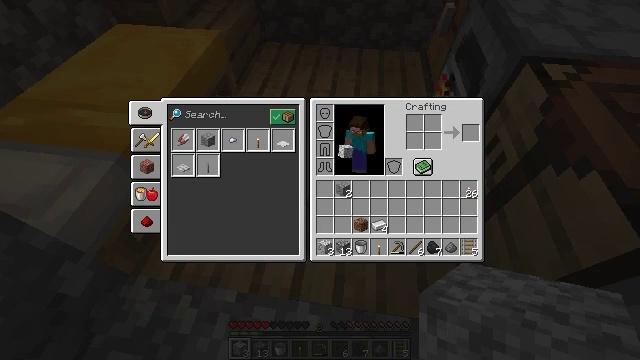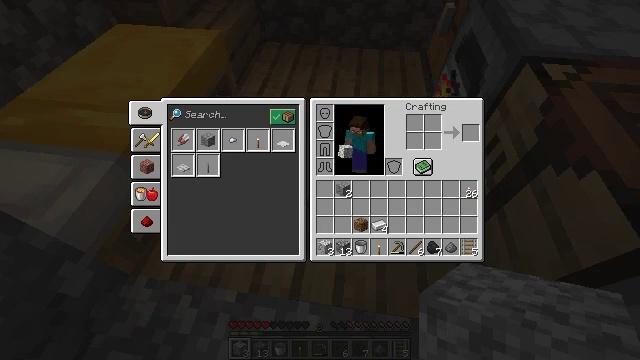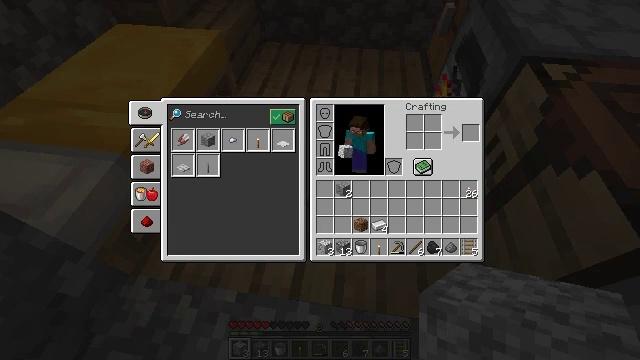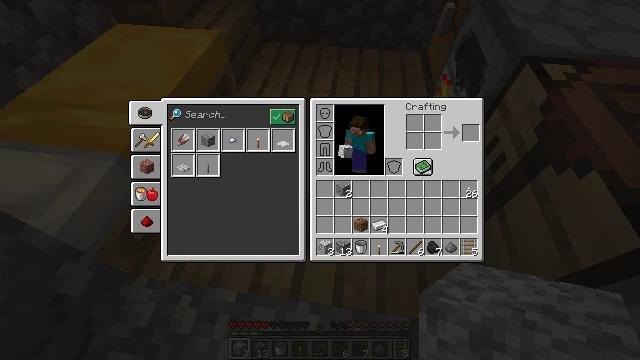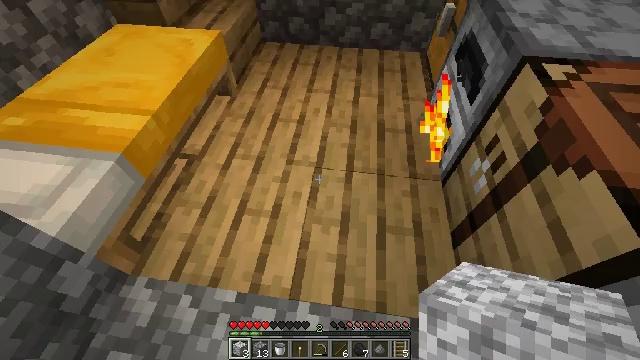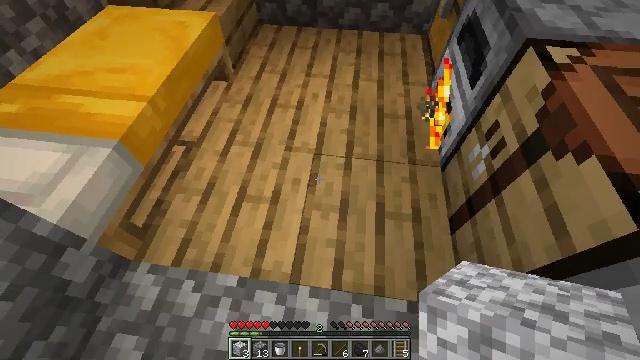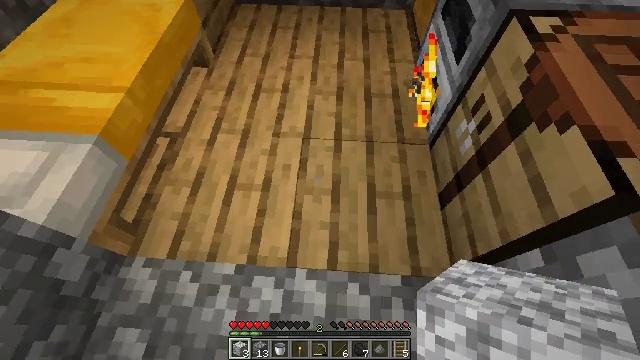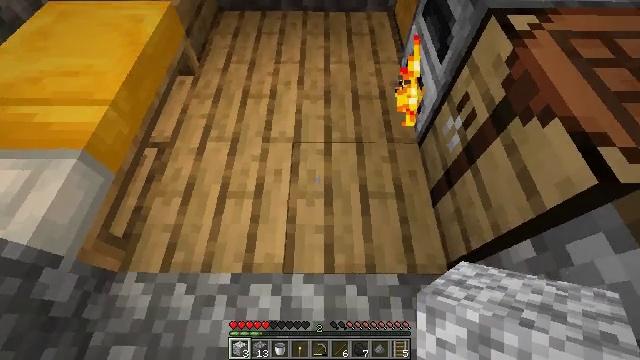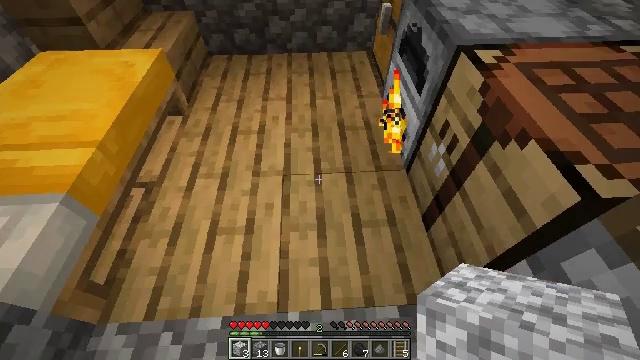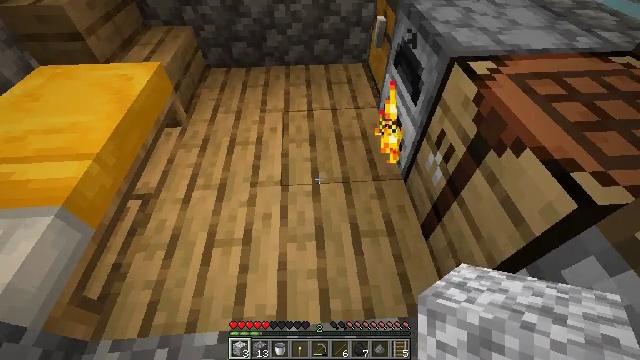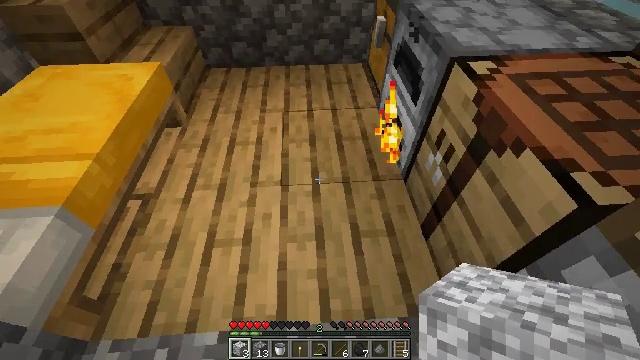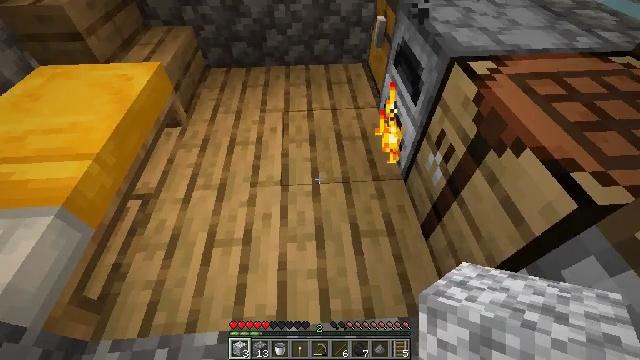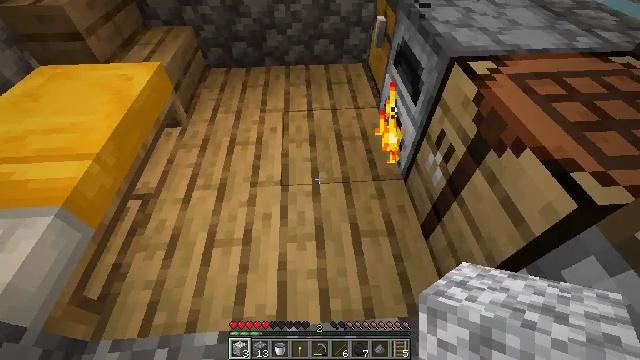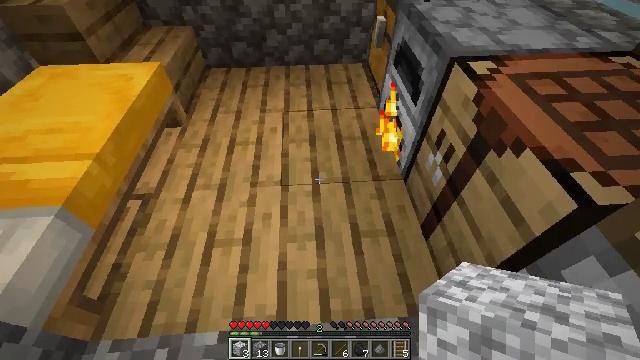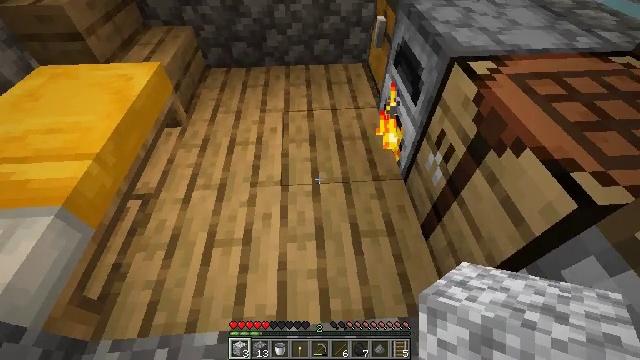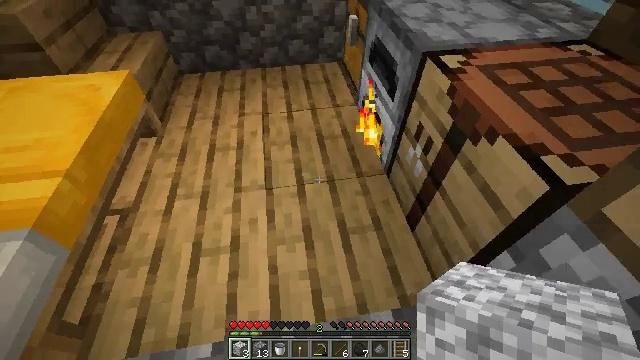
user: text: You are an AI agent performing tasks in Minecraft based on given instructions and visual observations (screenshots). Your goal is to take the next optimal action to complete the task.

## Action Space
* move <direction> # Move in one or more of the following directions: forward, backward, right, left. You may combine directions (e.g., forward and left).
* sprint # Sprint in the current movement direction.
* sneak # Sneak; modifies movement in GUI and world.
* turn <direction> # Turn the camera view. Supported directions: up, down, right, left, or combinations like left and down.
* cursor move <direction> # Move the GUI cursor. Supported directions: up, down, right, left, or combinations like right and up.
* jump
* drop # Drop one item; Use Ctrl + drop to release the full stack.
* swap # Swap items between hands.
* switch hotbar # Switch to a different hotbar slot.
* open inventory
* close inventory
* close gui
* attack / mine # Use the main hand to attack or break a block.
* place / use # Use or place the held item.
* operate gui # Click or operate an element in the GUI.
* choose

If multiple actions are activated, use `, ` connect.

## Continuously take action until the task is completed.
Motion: motion action
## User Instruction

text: Break the stripped oak log.
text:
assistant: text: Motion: no_op
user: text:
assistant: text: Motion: no_op
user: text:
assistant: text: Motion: no_op
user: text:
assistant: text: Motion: open inventory
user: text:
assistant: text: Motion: turn down, open inventory
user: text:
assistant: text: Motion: turn right and down, open inventory
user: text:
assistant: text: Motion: turn right, open inventory
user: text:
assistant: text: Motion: turn right and up
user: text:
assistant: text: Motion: turn up
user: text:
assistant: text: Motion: no_op
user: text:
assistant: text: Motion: no_op
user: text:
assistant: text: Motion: no_op
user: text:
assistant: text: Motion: no_op
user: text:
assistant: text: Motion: no_op
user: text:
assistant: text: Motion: turn right
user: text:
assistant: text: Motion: turn right
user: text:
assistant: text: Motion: turn right
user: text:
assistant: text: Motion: turn right and down
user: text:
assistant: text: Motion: turn right and down
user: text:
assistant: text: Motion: turn right
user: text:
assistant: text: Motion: turn right and up
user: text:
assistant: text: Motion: turn right and up
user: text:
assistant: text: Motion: no_op
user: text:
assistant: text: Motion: move forward, use / place
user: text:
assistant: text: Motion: move forward, use / place
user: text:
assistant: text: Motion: move forward, use / place
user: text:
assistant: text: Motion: move forward, use / place
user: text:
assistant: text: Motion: move forward, turn right
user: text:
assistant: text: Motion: move forward, turn right
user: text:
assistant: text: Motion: move forward, turn right